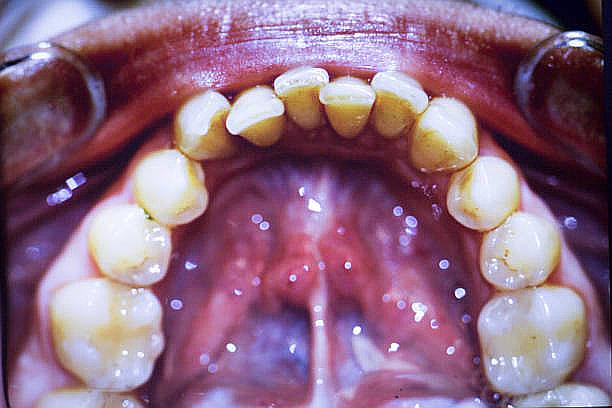
Condition: Gingivitis